Field crop: maize
Growth stage: 2
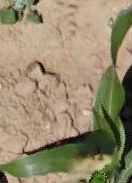
Species: maize